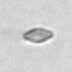
Label: pennate